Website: lowes
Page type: billing-address
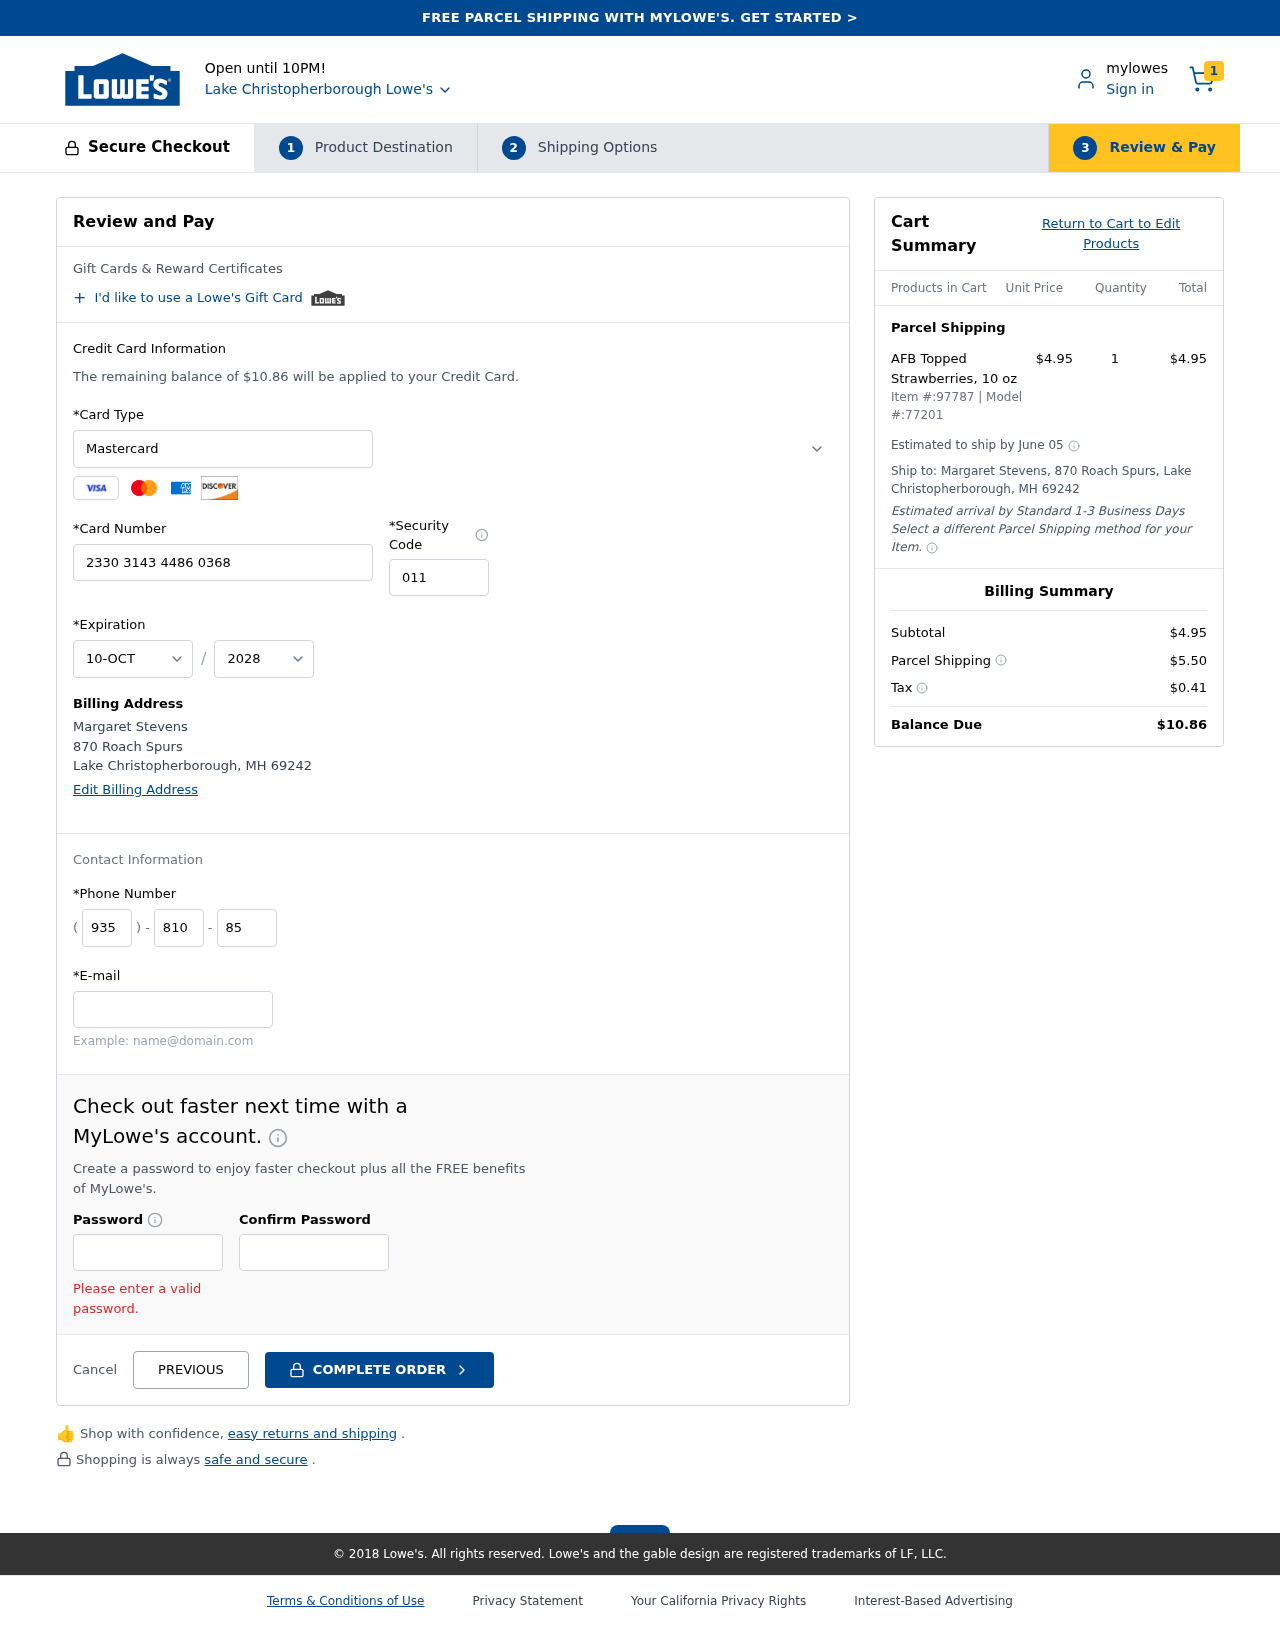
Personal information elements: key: PII_CARD_CVV
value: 011
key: PII_CARD_EXPIRY_MONTH
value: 10
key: PII_CARD_EXPIRY_YEAR
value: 28
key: PII_CARD_NUMBER
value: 2330 3143 4486 0368
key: PII_CARD_TYPE
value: Mastercard
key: PII_CITY
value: Lake Christopherborough
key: PII_CITY_STATE_ZIP
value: Lake Christopherborough, MH 69242
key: PII_EMAIL
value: margaret_stevens@yahoo.com
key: PII_FULLNAME
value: Margaret Stevens
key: PII_PHONE_AREA
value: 935
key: PII_PHONE_PREFIX
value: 810
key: PII_PHONE_SUFFIX
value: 8511
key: PII_STREET
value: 870 Roach Spurs
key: PII_FULLNAME2
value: Margaret Stevens
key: PII_STREET2
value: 870 Roach Spurs
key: PII_CITY_STATE_ZIP2
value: Lake Christopherborough, MH 69242
Product elements: key: PRODUCT1_NAME
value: AFB Topped Strawberries, 10 oz
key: PRODUCT1_PRICE
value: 4.95
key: PRODUCT1_QUANTITY
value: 1
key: PRODUCT_ITEM_NUMBER
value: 97787
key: PRODUCT_MODEL_NUMBER
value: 77201
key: PRODUCT1_LINE_TOTAL
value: $4.95
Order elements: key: ORDER_NUM_ITEMS
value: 1
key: ORDER_TOTAL
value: $10.86
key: ORDER_SHIPPING_DATE
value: June 05
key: ORDER_SUBTOTAL
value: $4.95
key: ORDER_SHIPPING_COST
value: $5.50
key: ORDER_TAX
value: $0.41